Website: apple
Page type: billing-address
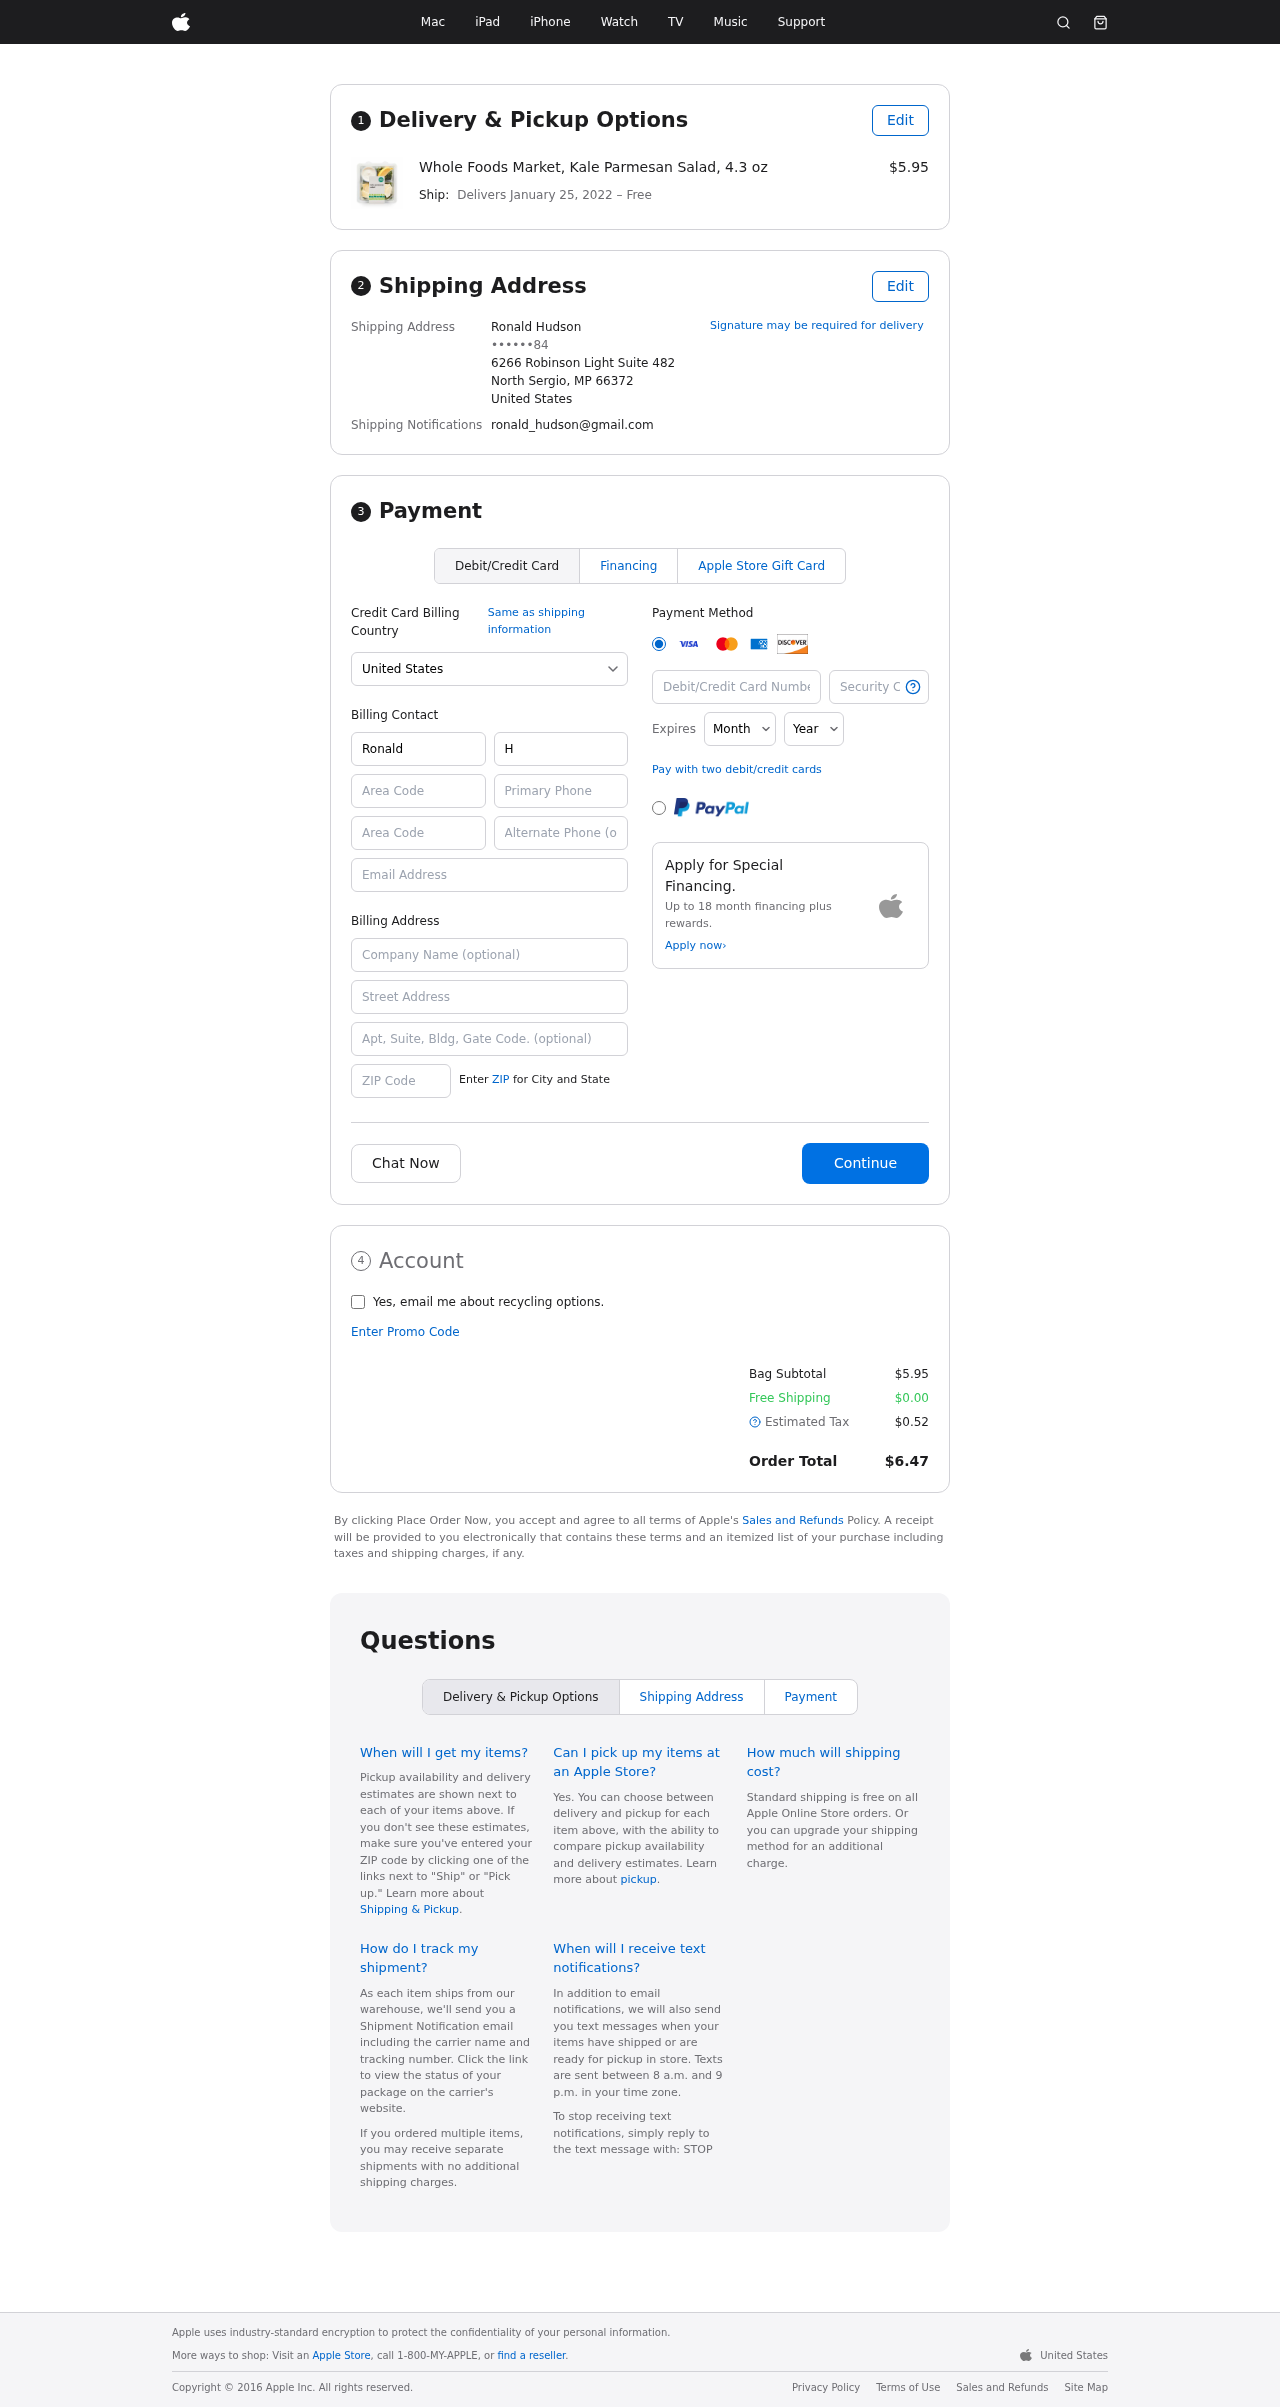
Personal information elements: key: PII_CARD_CVV
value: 104
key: PII_CARD_EXPIRY_MONTH
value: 01
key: PII_CARD_EXPIRY_YEAR
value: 30
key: PII_CARD_NUMBER
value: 6011 5585 1506 1381
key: PII_CITY_STATE_ZIP
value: North Sergio, MP 66372
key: PII_COUNTRY
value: United States
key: PII_EMAIL
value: ronald_hudson@gmail.com
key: PII_FULLNAME
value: Ronald Hudson
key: PII_STREET
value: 6266 Robinson Light Suite 482
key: PII_PHONE_MASKED
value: ••••••84
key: PII_BILLING_FIRSTNAME
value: Ronald
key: PII_BILLING_LASTNAME
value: Hudson
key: PII_BILLING_PHONE_AREA
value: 629
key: PII_BILLING_PHONE
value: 6293602284
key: PII_BILLING_PHONE_ALT_AREA
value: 458
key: PII_BILLING_PHONE_ALT
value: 4589183831
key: PII_BILLING_EMAIL
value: ronald_hudson@gmail.com
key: PII_BILLING_COMPANY
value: Brewer Group
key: PII_BILLING_STREET
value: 6266 Robinson Light Suite 482
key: PII_BILLING_POSTCODE
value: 66372
Product elements: key: PRODUCT1_NAME
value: Whole Foods Market, Kale Parmesan Salad, 4.3 oz
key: PRODUCT1_PRICE
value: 5.95
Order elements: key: ORDER_DELIVERY_DATE
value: January 25, 2022
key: ORDER_SUBTOTAL
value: $5.95
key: ORDER_SHIPPING_COST
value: $0.00
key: ORDER_TAX
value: $0.52
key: ORDER_TOTAL
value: $6.47